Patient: sex F, age 46
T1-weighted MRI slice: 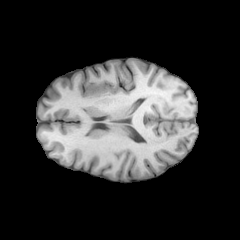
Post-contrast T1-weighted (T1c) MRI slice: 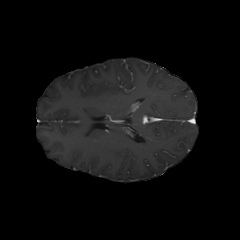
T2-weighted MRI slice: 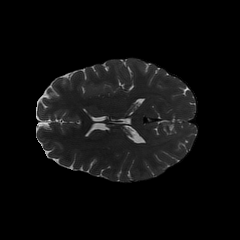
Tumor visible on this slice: yes
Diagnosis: Astrocytoma, IDH-mutant
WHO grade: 2